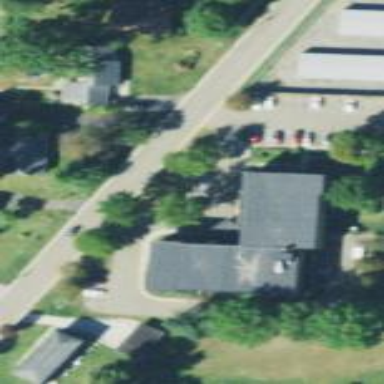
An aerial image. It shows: Residential building.